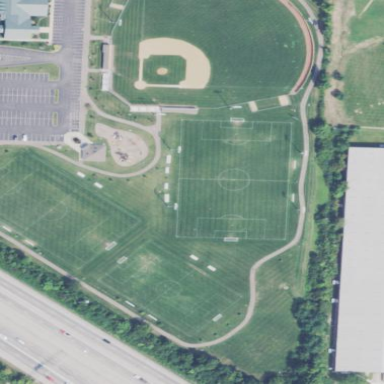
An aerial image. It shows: Soccer pitch for leisure land activities.